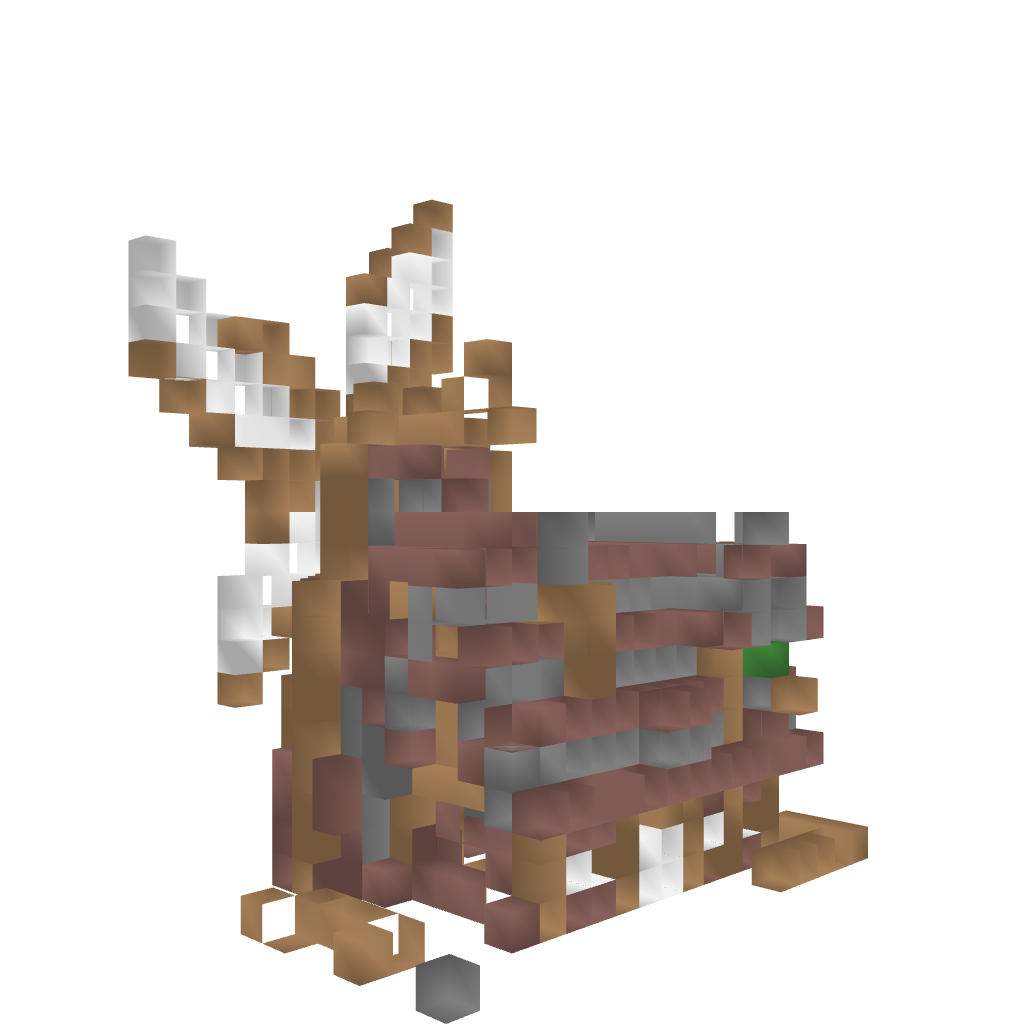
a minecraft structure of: Estate bad low quality